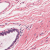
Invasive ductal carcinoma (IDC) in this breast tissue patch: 0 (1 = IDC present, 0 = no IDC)